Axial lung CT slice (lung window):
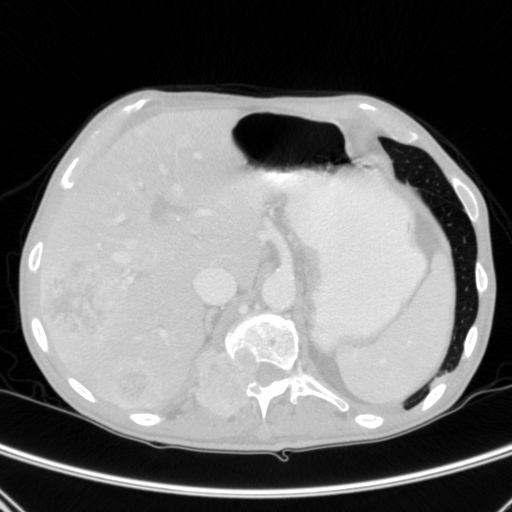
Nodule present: no